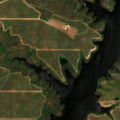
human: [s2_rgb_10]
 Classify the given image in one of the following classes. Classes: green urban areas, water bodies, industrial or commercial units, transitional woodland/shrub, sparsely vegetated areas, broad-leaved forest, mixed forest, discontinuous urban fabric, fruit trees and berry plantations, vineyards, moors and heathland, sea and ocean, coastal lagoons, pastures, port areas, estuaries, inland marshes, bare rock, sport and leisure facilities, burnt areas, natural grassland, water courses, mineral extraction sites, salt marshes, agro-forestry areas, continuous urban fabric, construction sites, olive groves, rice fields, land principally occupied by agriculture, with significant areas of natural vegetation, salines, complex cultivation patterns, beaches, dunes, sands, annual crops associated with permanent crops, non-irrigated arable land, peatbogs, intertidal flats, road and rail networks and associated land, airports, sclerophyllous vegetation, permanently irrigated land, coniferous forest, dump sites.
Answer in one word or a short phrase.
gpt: olive groves, agro-forestry areas, water bodies